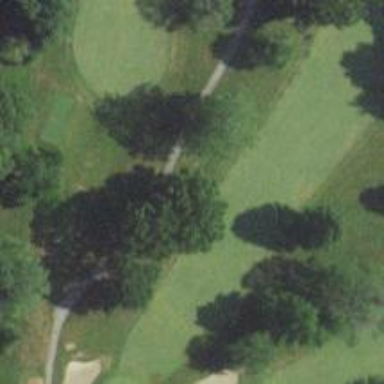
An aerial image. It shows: View of golf hole.